Question: Here's my data table...
'''
oTable = $('#example').dataTable({
"sDom": 'T<"clear">lfrtip',
//"sDom": 'R<"H"Tlfr>t<"F"ip>',
// "bServerSide": true,
"sAjaxSource": '@Url.Action("GetAllDonors", "Person")',
/* Reduced data set */
"bProcessing": true,
"sScrollX": "100%",
"sScrollXInner": "100%",
"bScrollCollapse": true,
"bJQueryUI": true,
"sPaginationType": "full_numbers",
"iDisplayLength": 10,
"fnInitComplete": function (oSettings) {
$(oTable.fnGetNodes()).click(function () {
var iPos = oTable.fnGetPosition(this);
var aData = oSettings.aoData[iPos]._aData;
location.href = '/Person/Details?id=' + aData[0];
//alert('Data at index 0: '+aData[0]);
});
},
"aoColumns": [
{ "bVisible": false },
{ "sTitle": "Name" },
{ "sTitle": "Address" },
{ "sTitle": "Phone" },
{ "sTitle": "Email" },
{ "sTitle": "Company" }
]
});
});
'''
when I enable the ui theme, the paging buttons get pushed together so some are overlapping/can't click on them. Any thoughts?
Here's a screen shot of what it looks like:
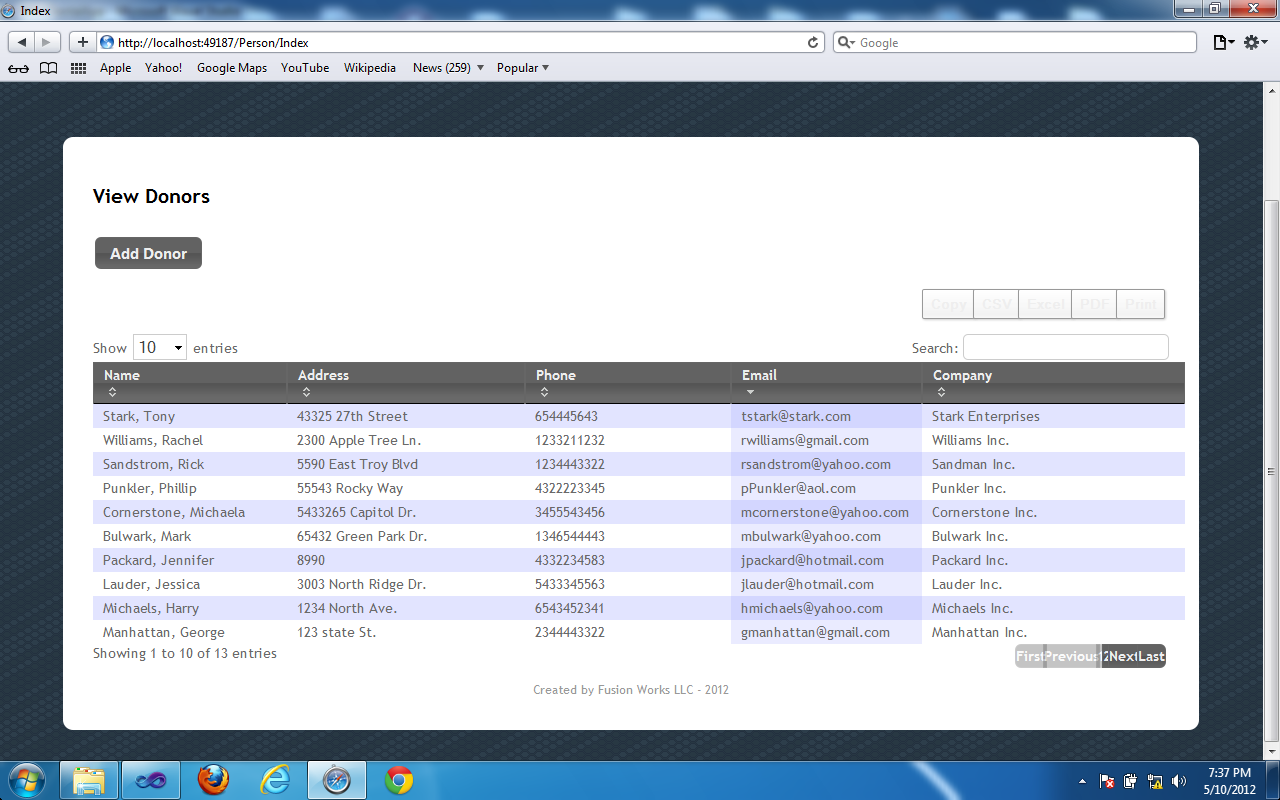
Answer: Add the script src for jquery.ui javascript and css files to your document.